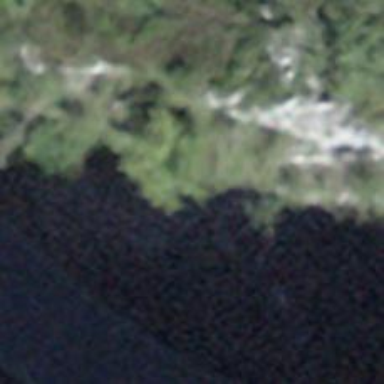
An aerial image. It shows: Cliff in nature.